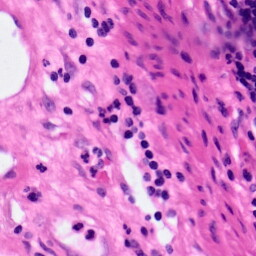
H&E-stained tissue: Pancreatic